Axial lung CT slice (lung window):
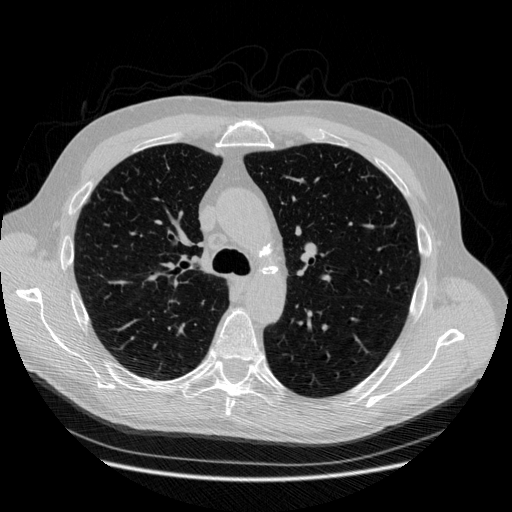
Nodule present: no